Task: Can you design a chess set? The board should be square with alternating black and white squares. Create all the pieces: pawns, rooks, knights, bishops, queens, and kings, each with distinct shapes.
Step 4162:
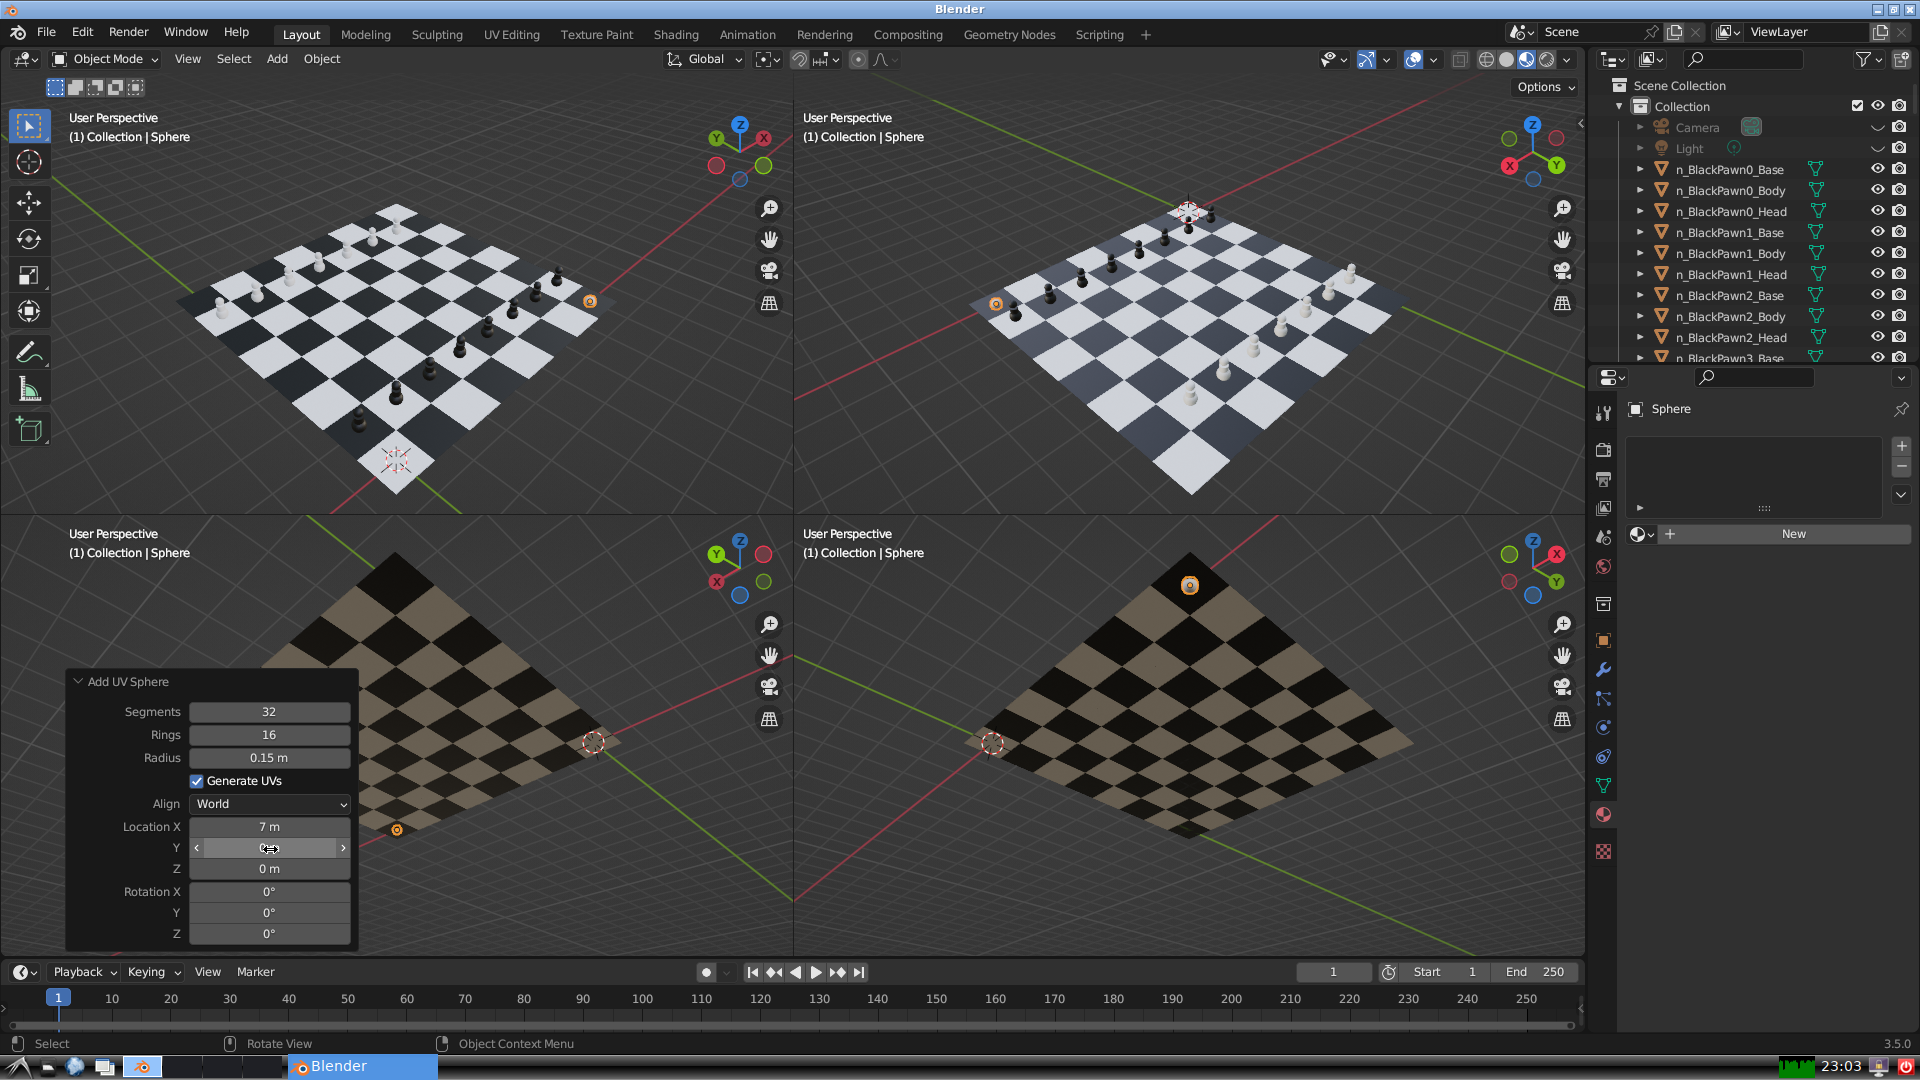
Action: click: no